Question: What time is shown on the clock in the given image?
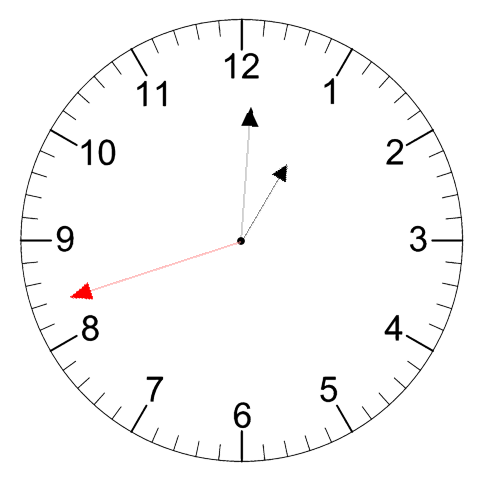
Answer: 01:00:42